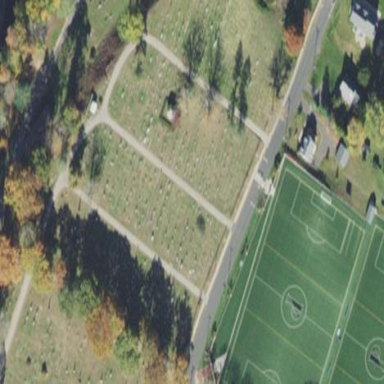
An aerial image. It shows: Private cemetery.